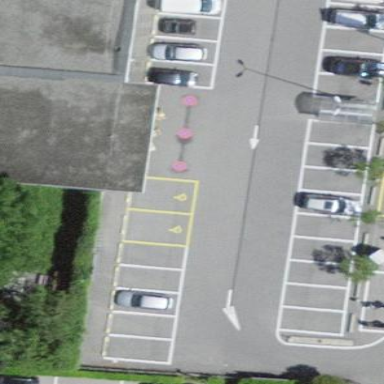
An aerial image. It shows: Parking area with surface.